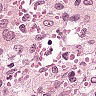
Metastatic tissue present: no